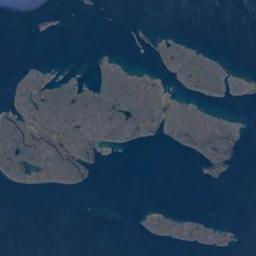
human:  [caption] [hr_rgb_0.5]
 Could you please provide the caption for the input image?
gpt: There are many islands of different shapes and sizes .

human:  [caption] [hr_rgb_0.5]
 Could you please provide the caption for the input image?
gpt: There are a group of yellow-brown islands on the blue sea .

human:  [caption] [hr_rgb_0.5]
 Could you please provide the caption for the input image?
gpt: The shape of the island is almost rectangular .

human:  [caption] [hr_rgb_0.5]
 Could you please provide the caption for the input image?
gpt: Some islands of different sizes without vegetation are surrounded by deep blue waters .

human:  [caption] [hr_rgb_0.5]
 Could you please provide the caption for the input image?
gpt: There are some gray islands on a blue sea .